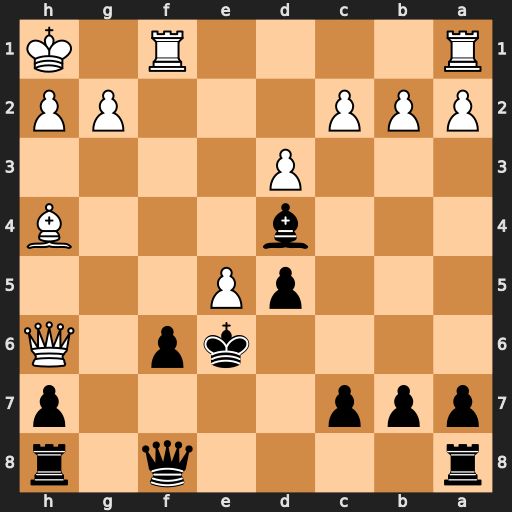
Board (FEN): r4q1r/ppp4p/4kp1Q/3pP3/3b3B/3P4/PPP3PP/R4R1K
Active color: b
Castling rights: -
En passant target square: -
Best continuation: Qxh6 Rxf6+ Qxf6